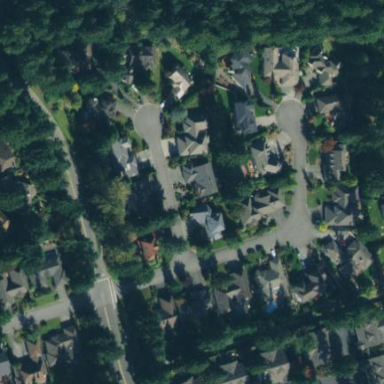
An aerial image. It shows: Residential neighbourhood.